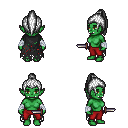
a pixel art fantasy rpg character, female body template, orc, green skin, black tattered cape, red pants, white long topknot hairstyle, white cloth bandages, dagger, four views (front, back, left, right), 2x2 character sprite sheet, small pixel art, hard edges, no anti-aliasing